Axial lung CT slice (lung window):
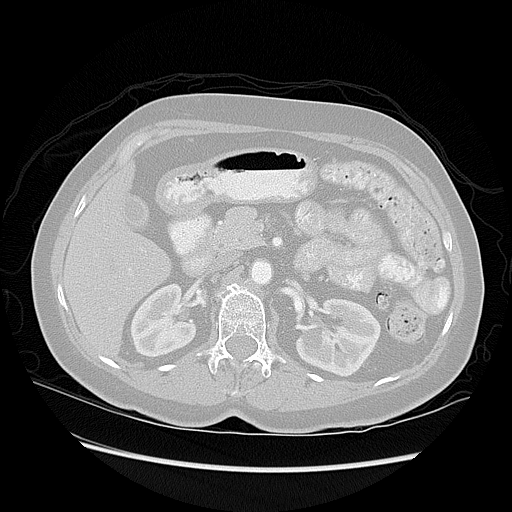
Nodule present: no